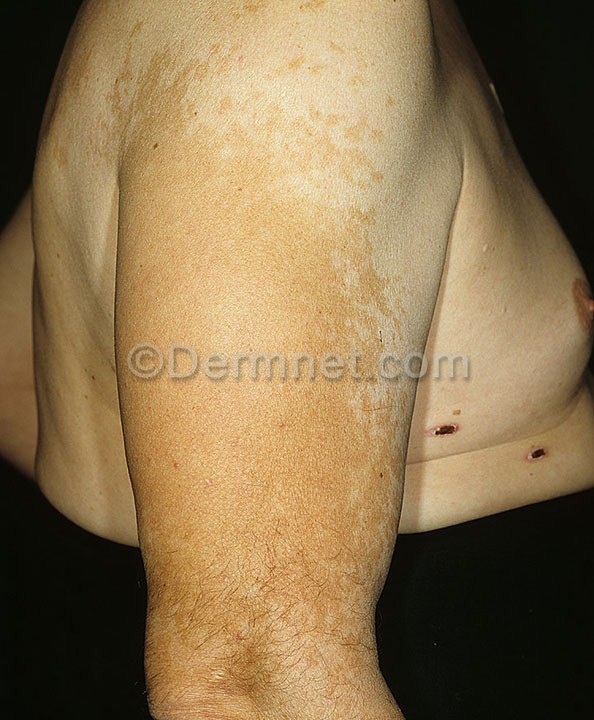
Disease: Melanoma Skin Cancer Nevi and Moles